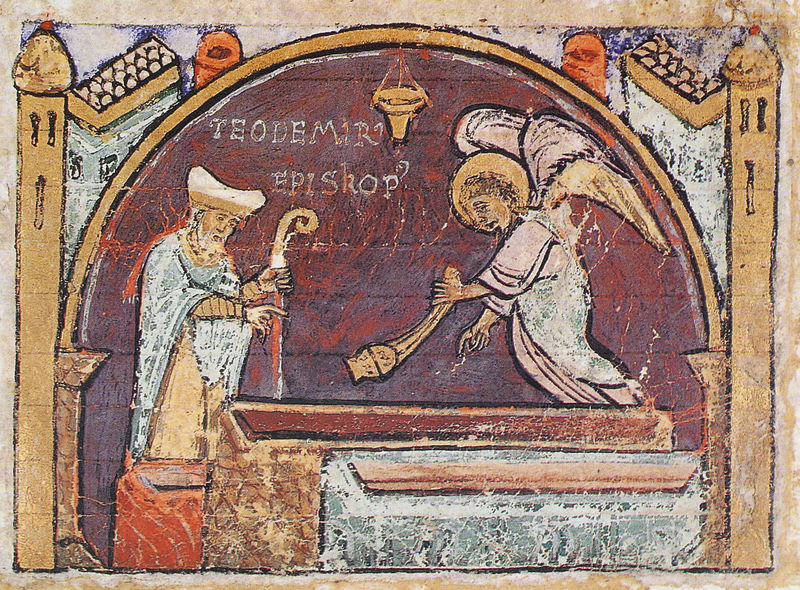
Titel: Tumbo A
Institution: Santiago de Compostela, Archivo de la Catedral
Schlagwörter: flügel, gemälde, mann, finger, hut, säulen, rot, wand, rahmen, stein, kirche, mantel, turm, engel, bogen, gehstock, stab, farben, bischof, wandmalerei, zeigen, blut, moschee, türme, becken, altar, heiligenschein, sarg, segnung, weihrauch, weihrauchfass, heiliger, fresko, heilig, weiser, weihwasser, bischofsstab, buchmalerei, särge, sarkophage, pfeifer, schwenker, flpgel, episkop, teodemir, teodor, wegnung